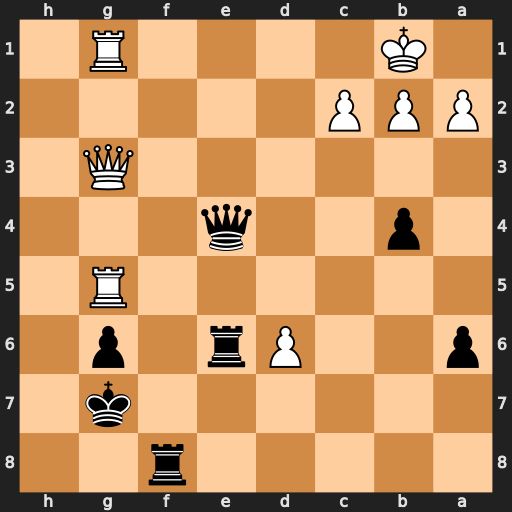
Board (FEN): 5r2/6k1/p2Pr1p1/6R1/1p2q3/6Q1/PPP5/1K4R1
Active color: b
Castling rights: -
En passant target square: -
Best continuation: Rf3 Qxf3 Qxf3